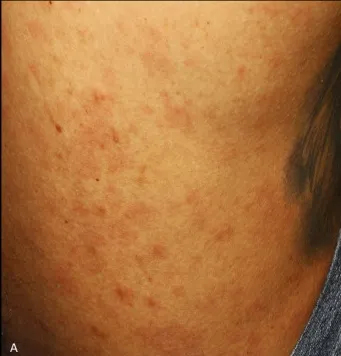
Erythematous papules, and ,plaque lesions covering almost the entire skin surface of the patient's back.
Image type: medical_photograph (skin_photograph)